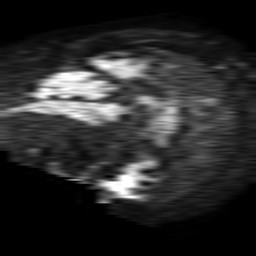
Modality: TRACE
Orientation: sagittal
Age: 87
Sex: female
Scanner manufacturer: philips
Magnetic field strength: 1.5 T
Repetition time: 4.6 s
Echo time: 0.08631 s